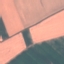
Land use / land cover: AnnualCrop